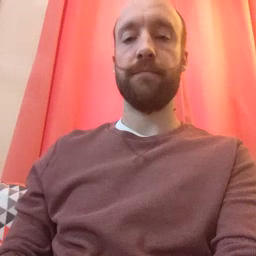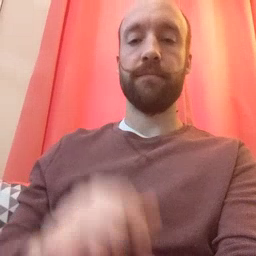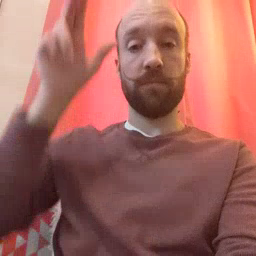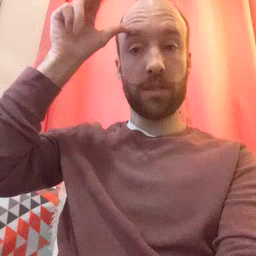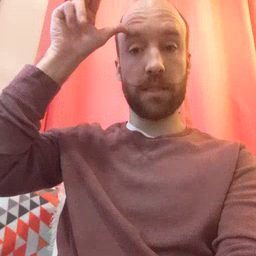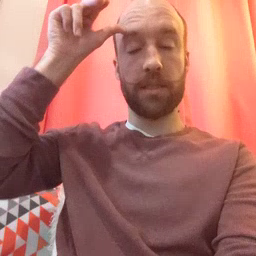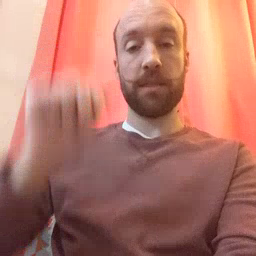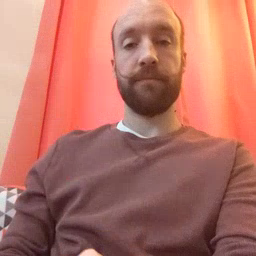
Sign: horse